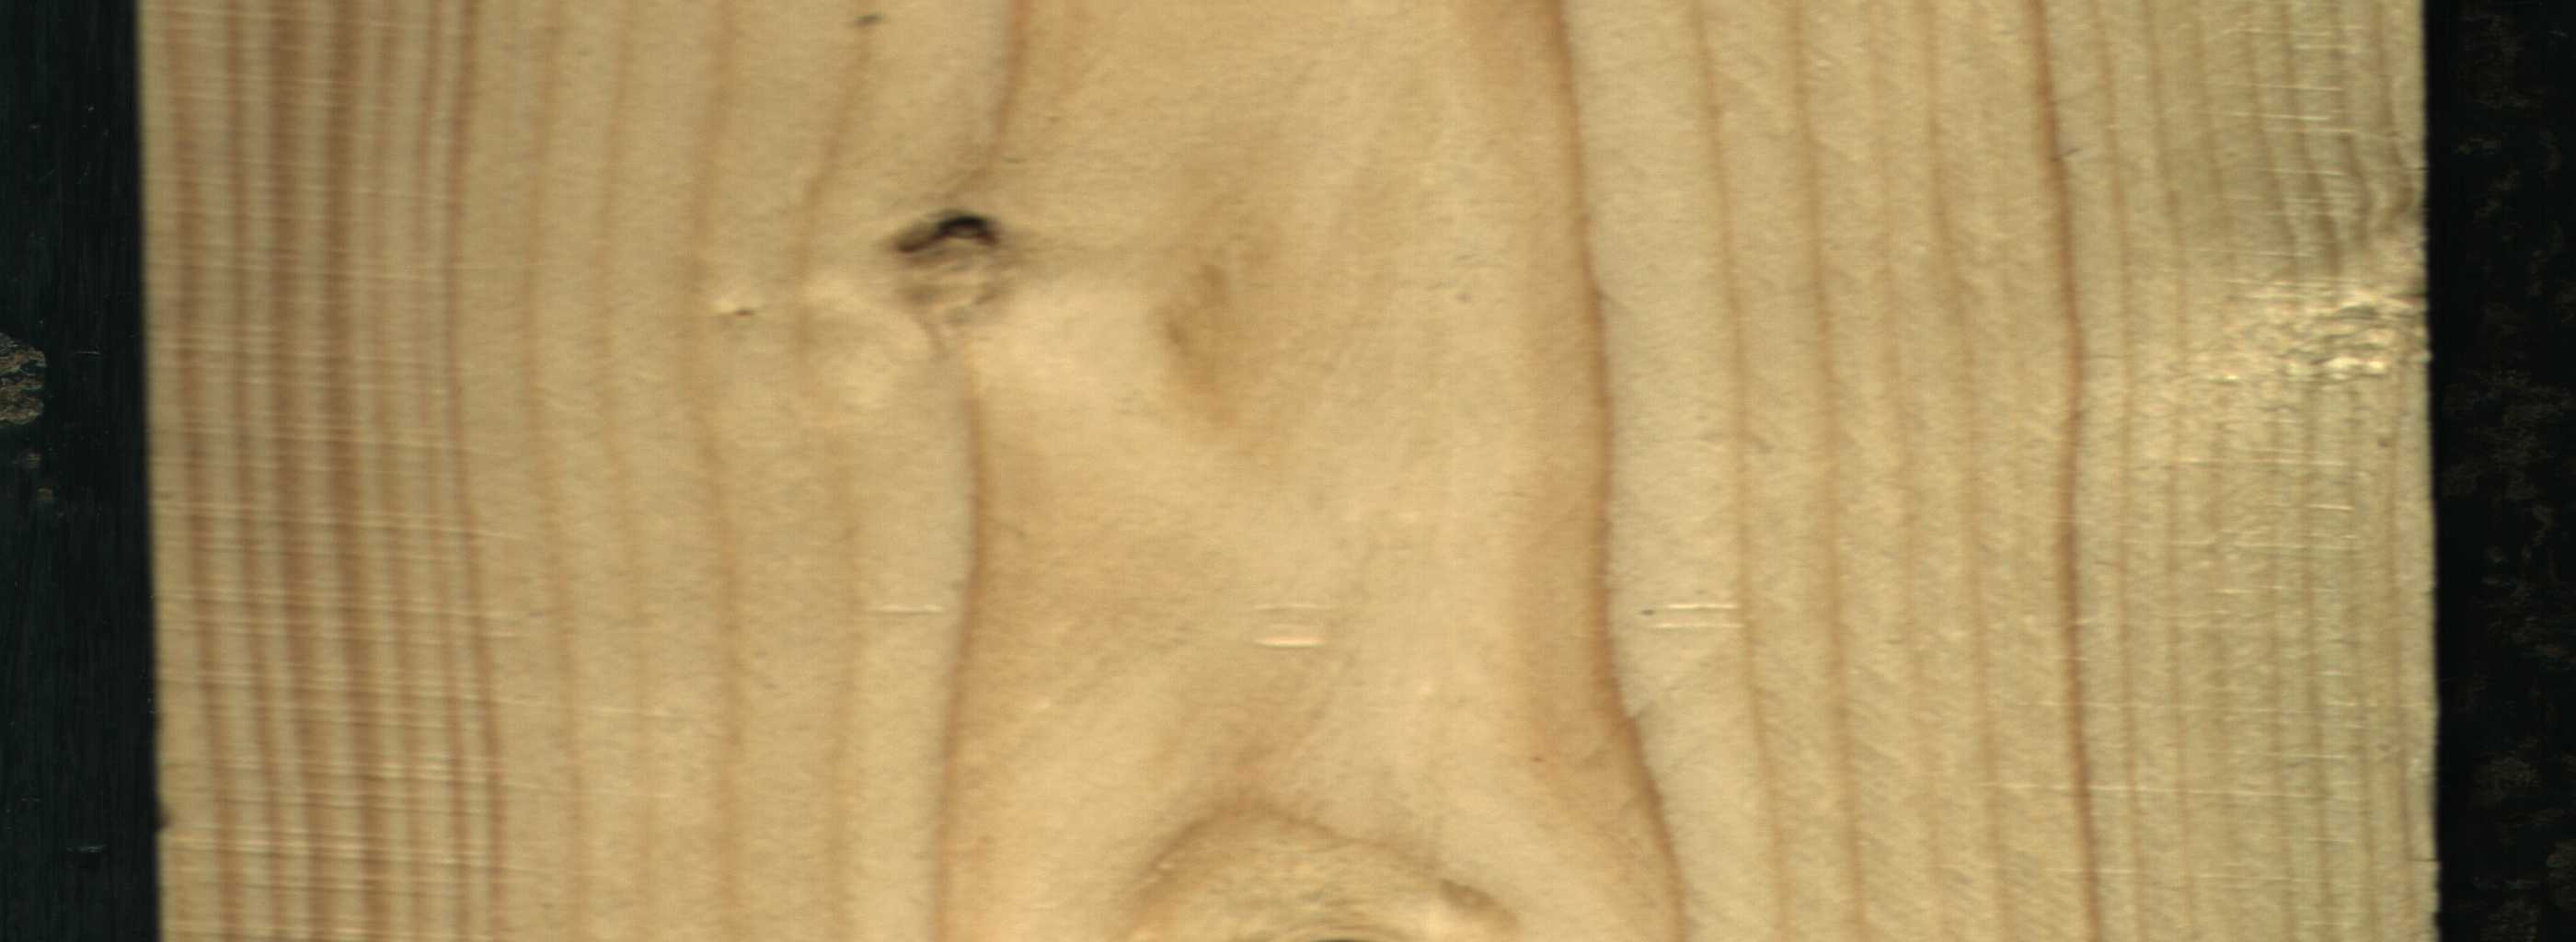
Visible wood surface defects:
Dead_Knot